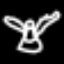
Label: angel